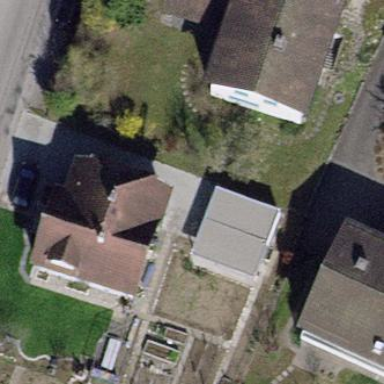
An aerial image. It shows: Detached building.